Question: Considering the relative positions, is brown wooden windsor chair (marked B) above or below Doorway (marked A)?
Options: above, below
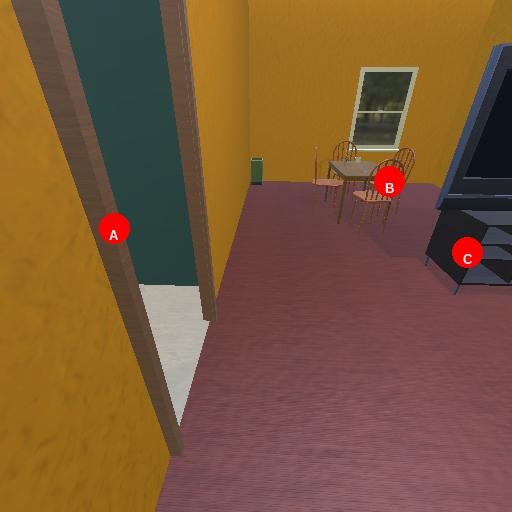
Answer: above